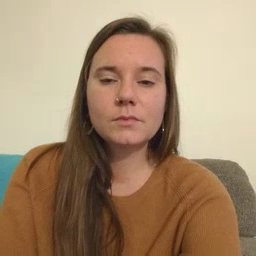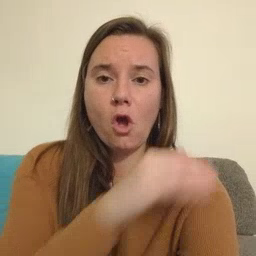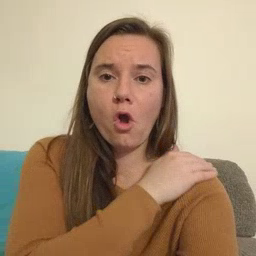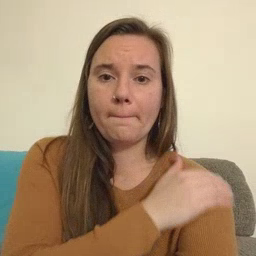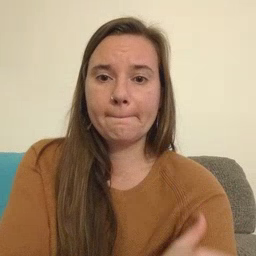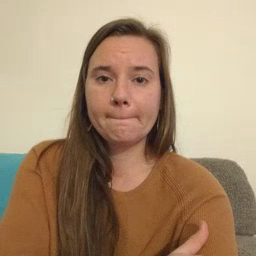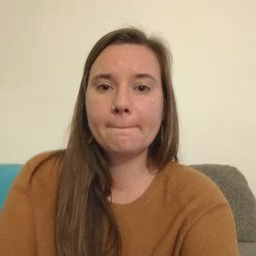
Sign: arm